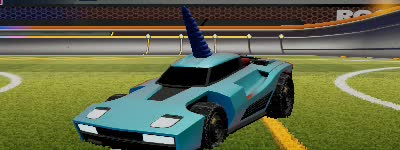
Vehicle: breakout